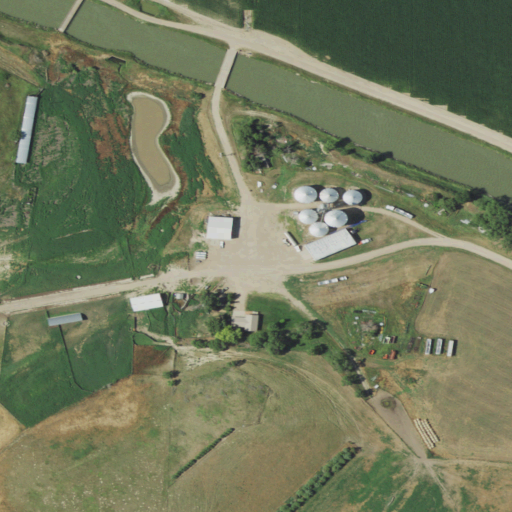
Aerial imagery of valley in Nebraska named Tree Canyon containing grassland, cultivated crops, medium intensity development, low intensity development, open development, open water, herbaceous wetlands, and high intensity development